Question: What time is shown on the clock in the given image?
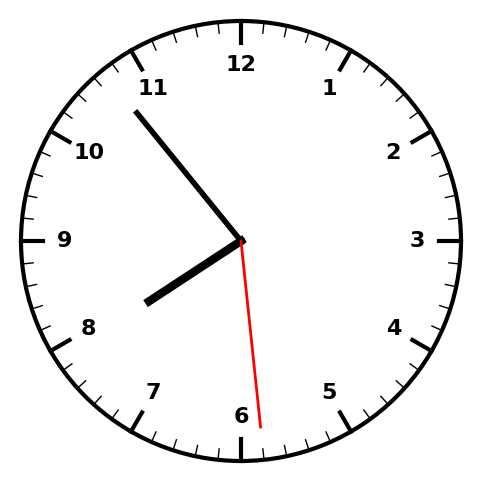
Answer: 07:53:29